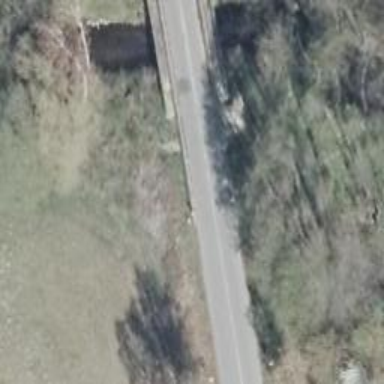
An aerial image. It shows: Tertiary road on asphalt surface crossing over bridge.